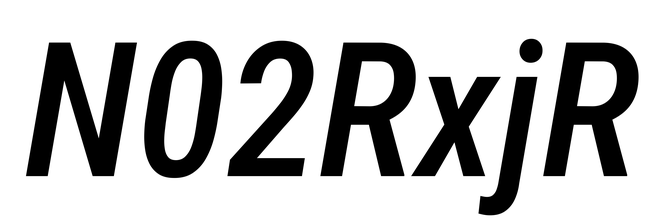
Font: Roboto-Italic_Condensed_Medium_Italic